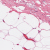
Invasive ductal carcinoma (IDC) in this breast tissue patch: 0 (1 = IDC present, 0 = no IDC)